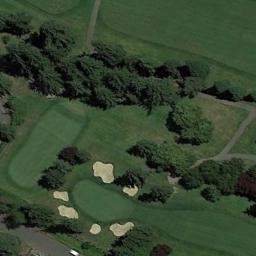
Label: golf_course